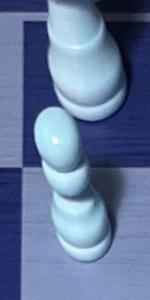
Label: Pawn_White